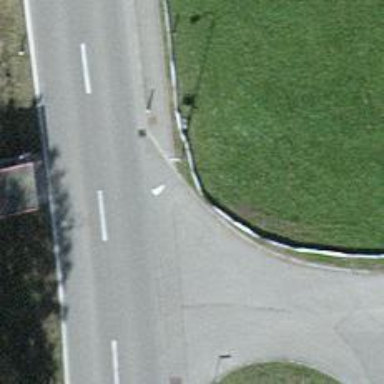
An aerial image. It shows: Bus stop with platform for public transport.